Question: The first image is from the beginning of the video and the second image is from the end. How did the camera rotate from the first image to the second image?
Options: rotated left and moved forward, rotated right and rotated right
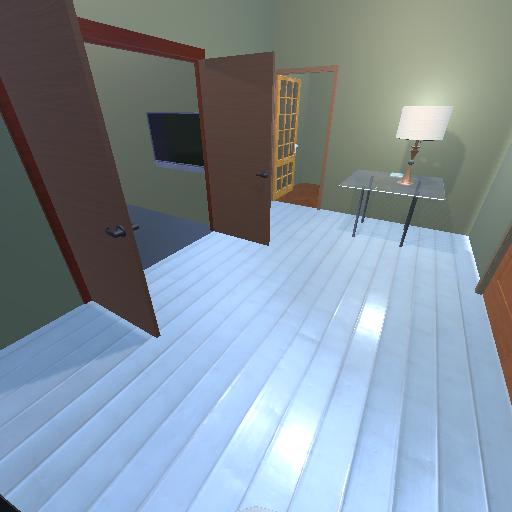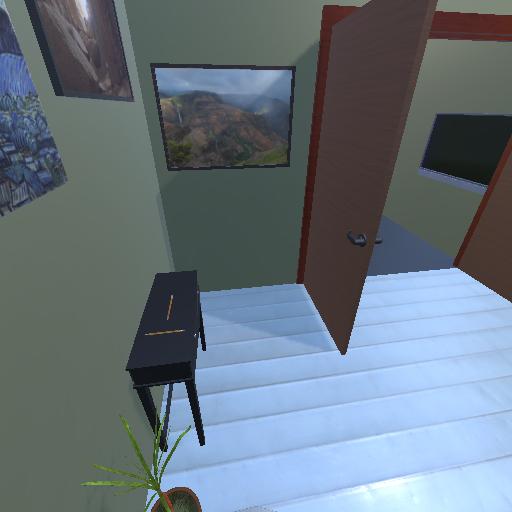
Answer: rotated left and moved forward